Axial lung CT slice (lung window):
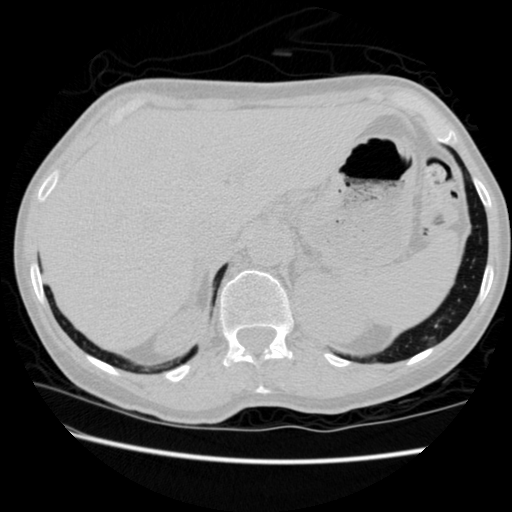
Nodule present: no